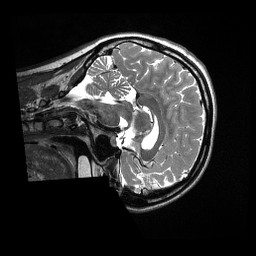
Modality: T2w
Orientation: sagittal
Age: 20
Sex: female